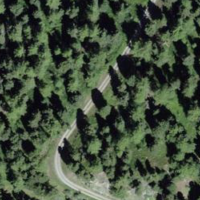
EUNIS habitat code: 43
Species observed at this site:
Periparus ater